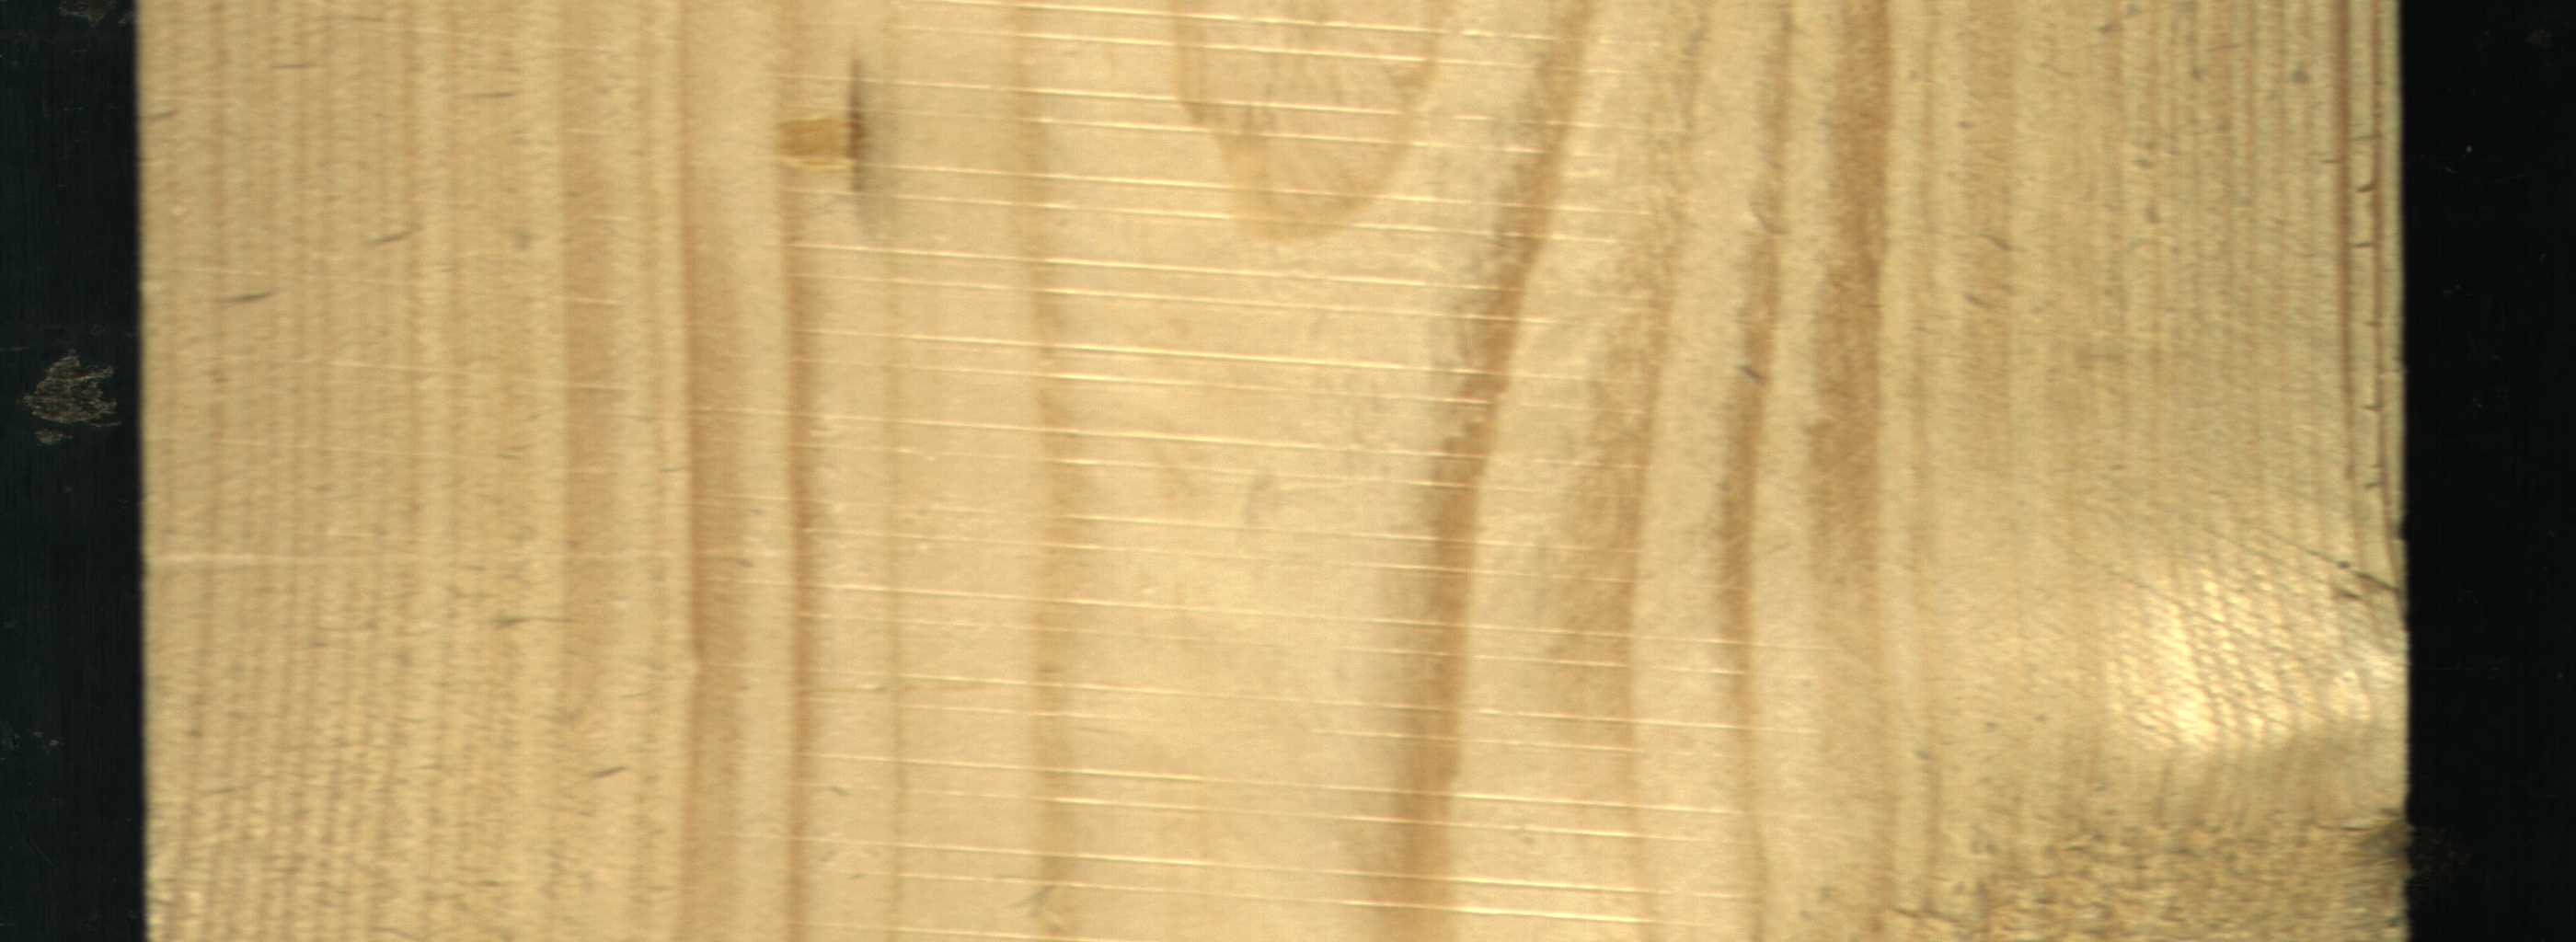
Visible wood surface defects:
resin